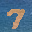
Label: 7